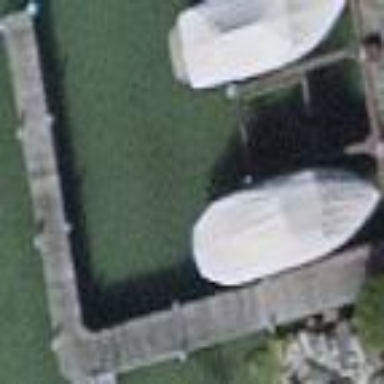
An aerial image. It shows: Man-made pier.